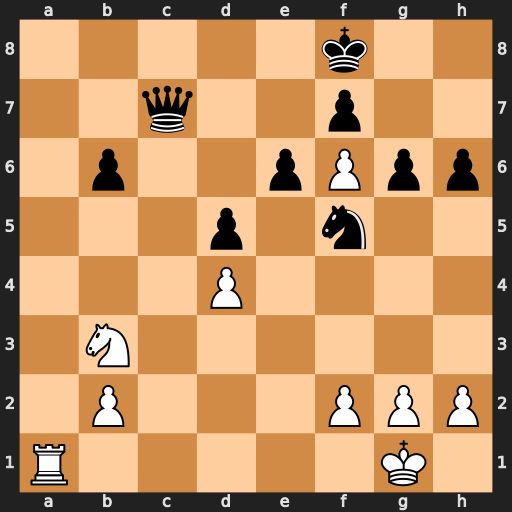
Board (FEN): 5k2/2q2p2/1p2pPpp/3p1n2/3P4/1N6/1P3PPP/R5K1
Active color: w
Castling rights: -
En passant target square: -
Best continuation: Ra8+ Qd8 Rxd8#